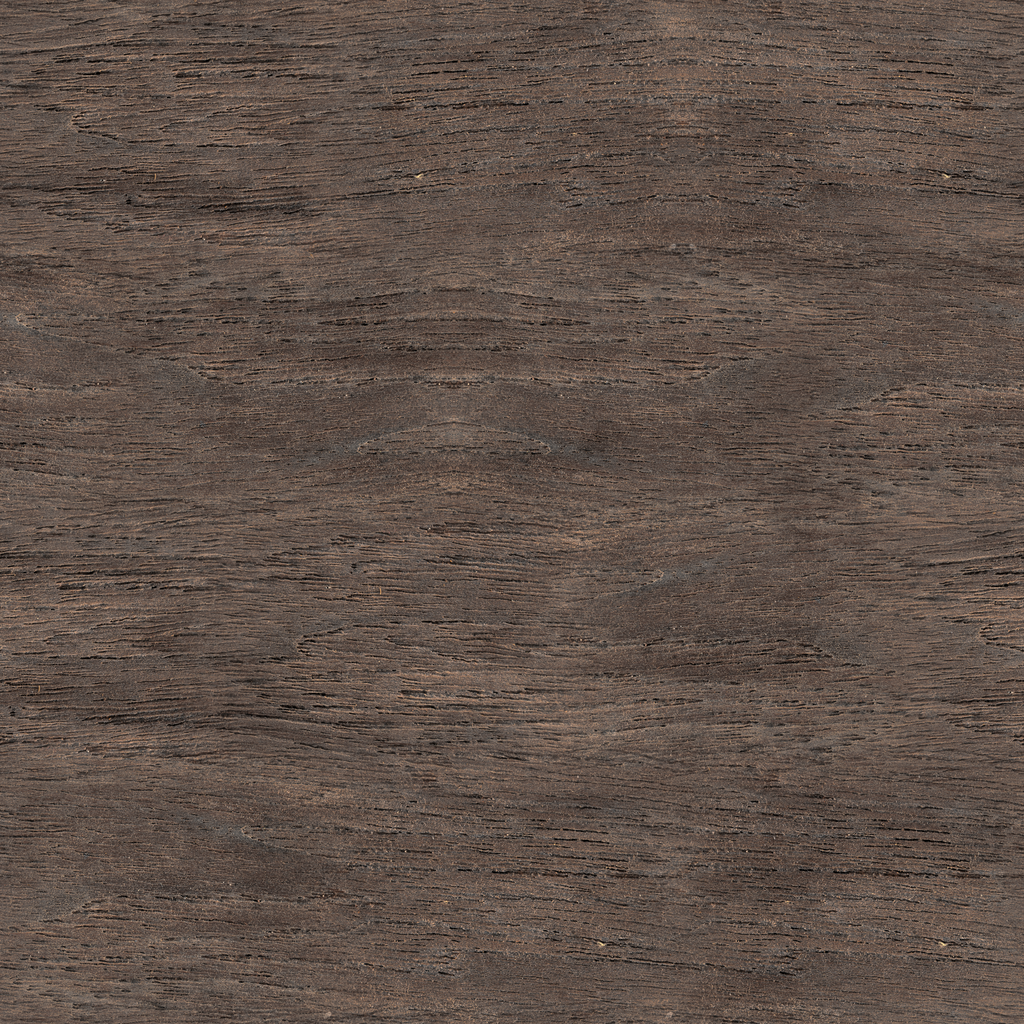
Texture map type: Color